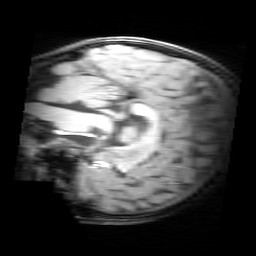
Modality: MP2RAGE
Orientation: sagittal
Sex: female
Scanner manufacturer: siemens
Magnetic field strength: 3 T
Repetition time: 5 s
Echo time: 0.00355 s